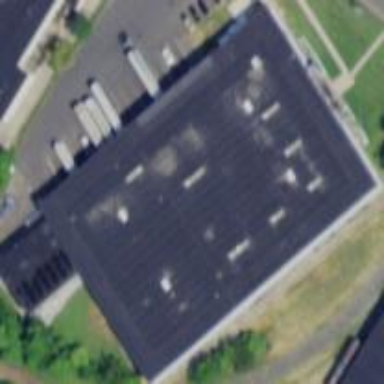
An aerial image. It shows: Industrial building.